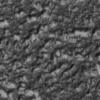
Label: not_dusty